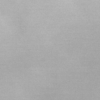
Label: dusty